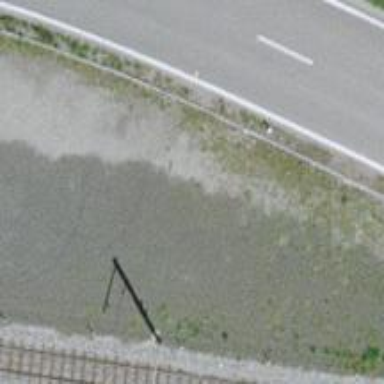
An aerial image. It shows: Road serving as parking aisle.